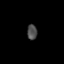
Tissue: lung
Cell type: Epithelial cells
Senescence score: 0.1914
Nuclear area (px): 150
Mean DAPI intensity: 75.033